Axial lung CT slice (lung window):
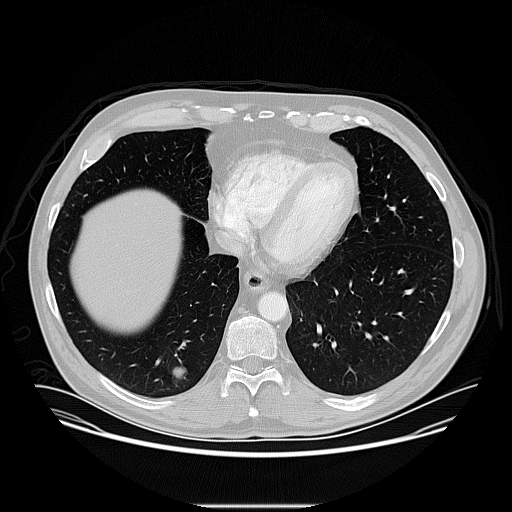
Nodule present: yes
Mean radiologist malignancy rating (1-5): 4